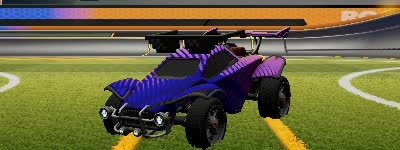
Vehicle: octane